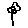
Label: flower